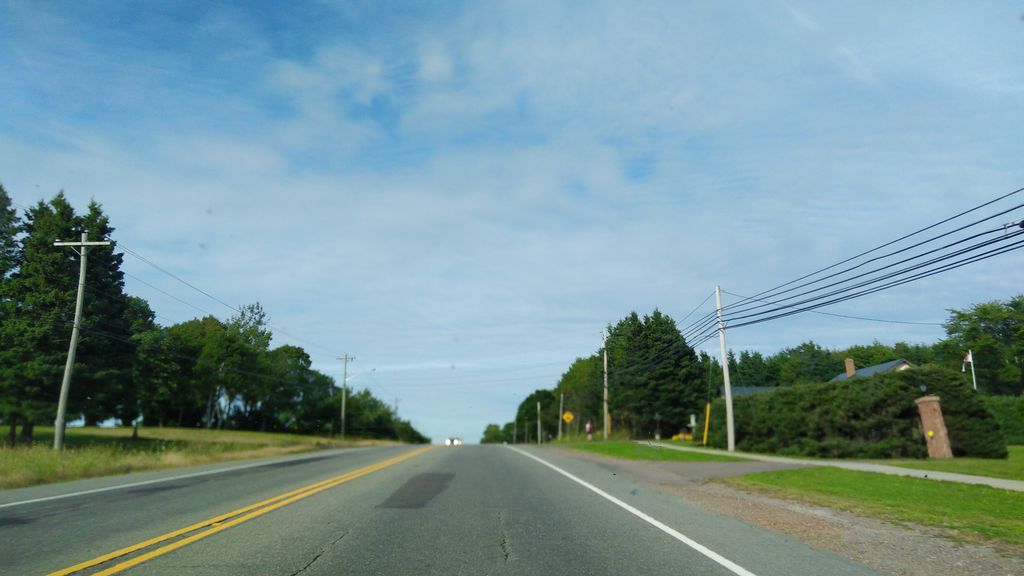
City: charlottetown